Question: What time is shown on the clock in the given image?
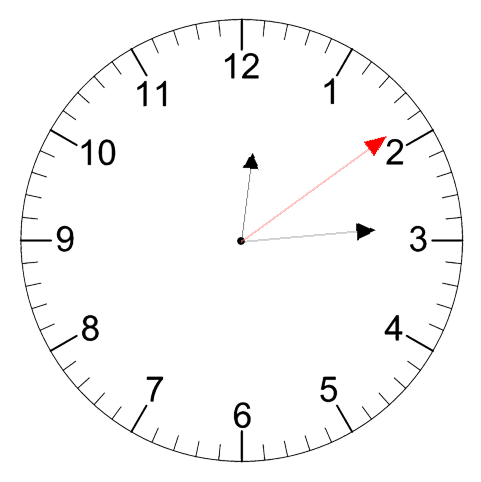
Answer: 12:14:09